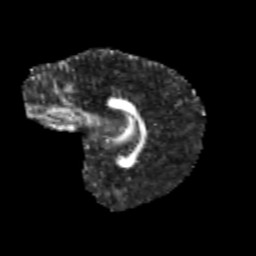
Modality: FA
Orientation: sagittal
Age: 10
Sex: female
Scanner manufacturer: siemens
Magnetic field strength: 3 T
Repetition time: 3.8 s
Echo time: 0.07 s